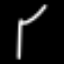
Label: octagon